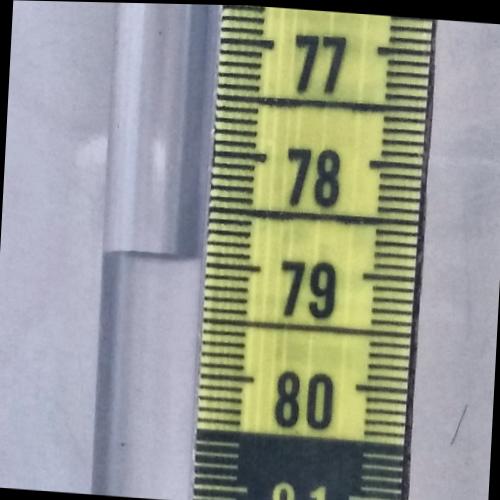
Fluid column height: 78.9 cm